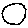
Label: circle